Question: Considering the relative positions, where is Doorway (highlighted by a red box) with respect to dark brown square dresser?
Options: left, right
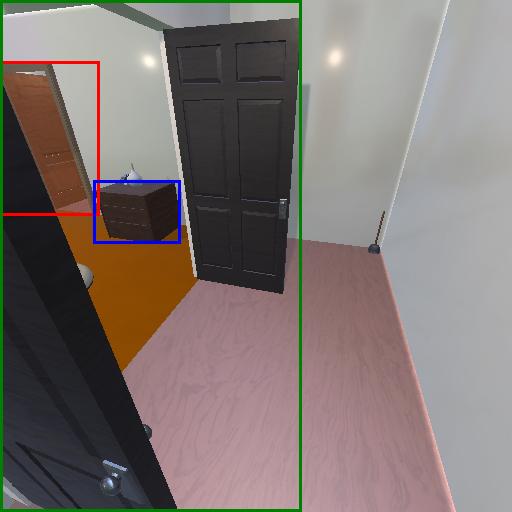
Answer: left